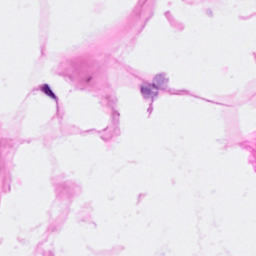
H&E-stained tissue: Breast